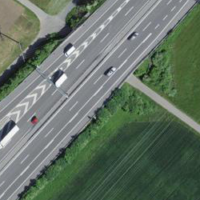
EUNIS habitat code: 57
Species observed at this site:
Epilobium hirsutum